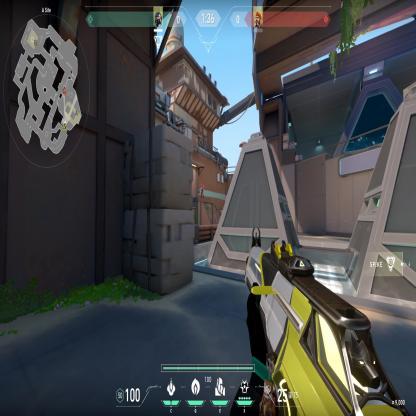
Label: enemy